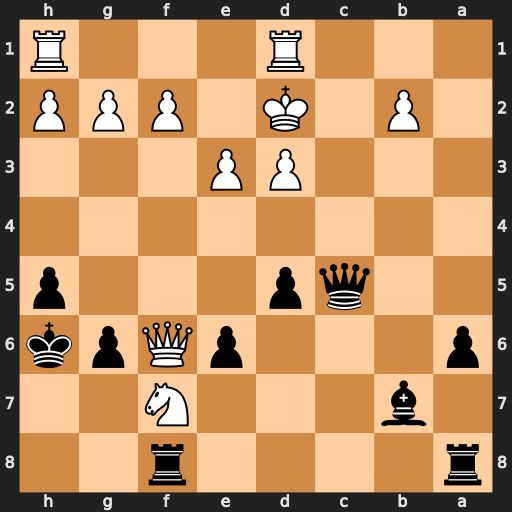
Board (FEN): r4r2/1b3N2/p3pQpk/2qp3p/8/3PP3/1P1K1PPP/3R3R
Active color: b
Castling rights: -
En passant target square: -
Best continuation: Rxf7 Qxf7 Rf8 Qxf8+ Qxf8